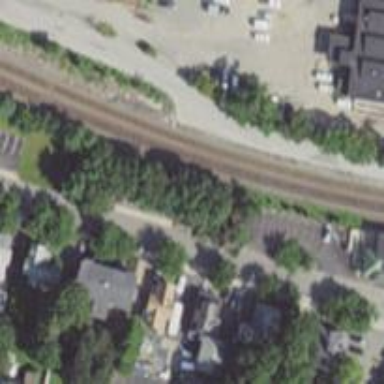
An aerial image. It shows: Abandoned railway yard.